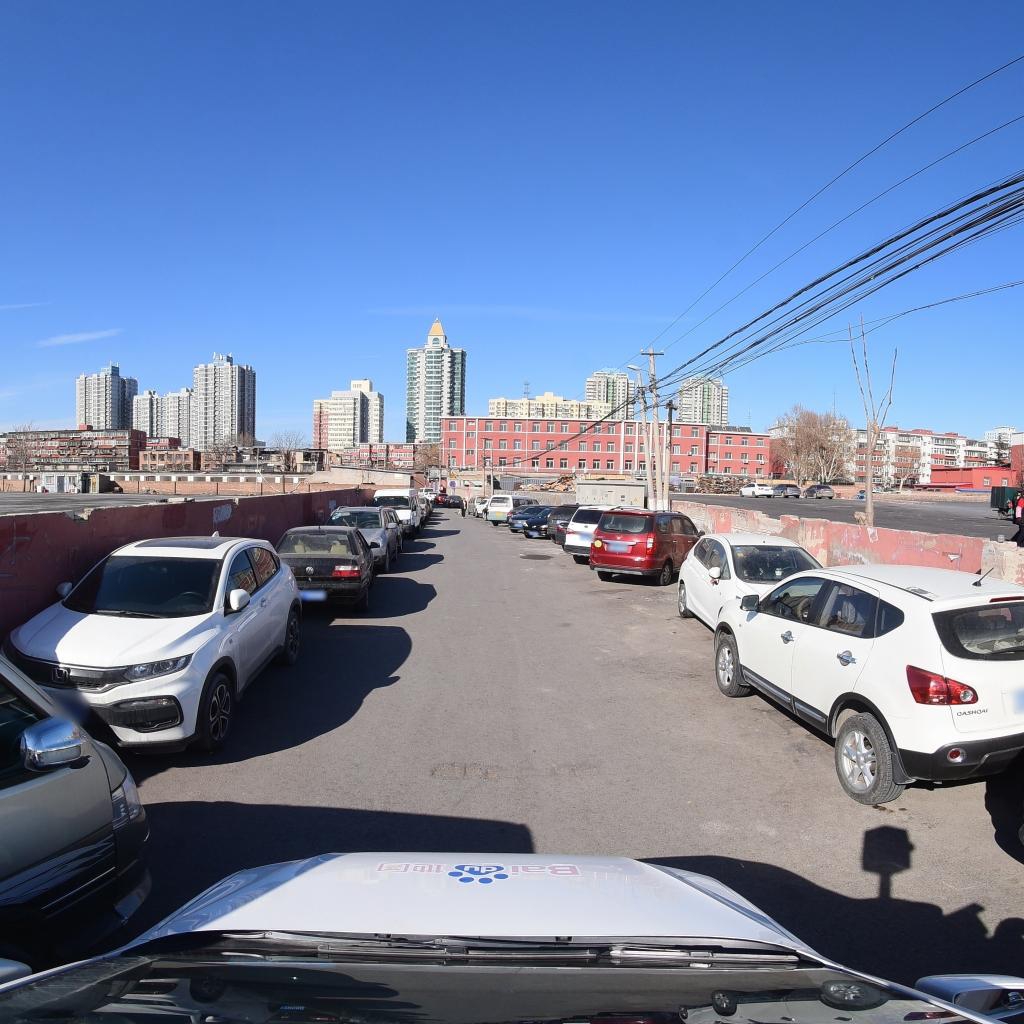
Region: Fengtai
Road damage annotations: pothole